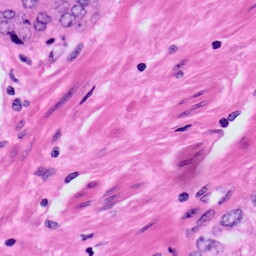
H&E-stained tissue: Prostate